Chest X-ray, PA view. Patient: 20 years old, sex M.
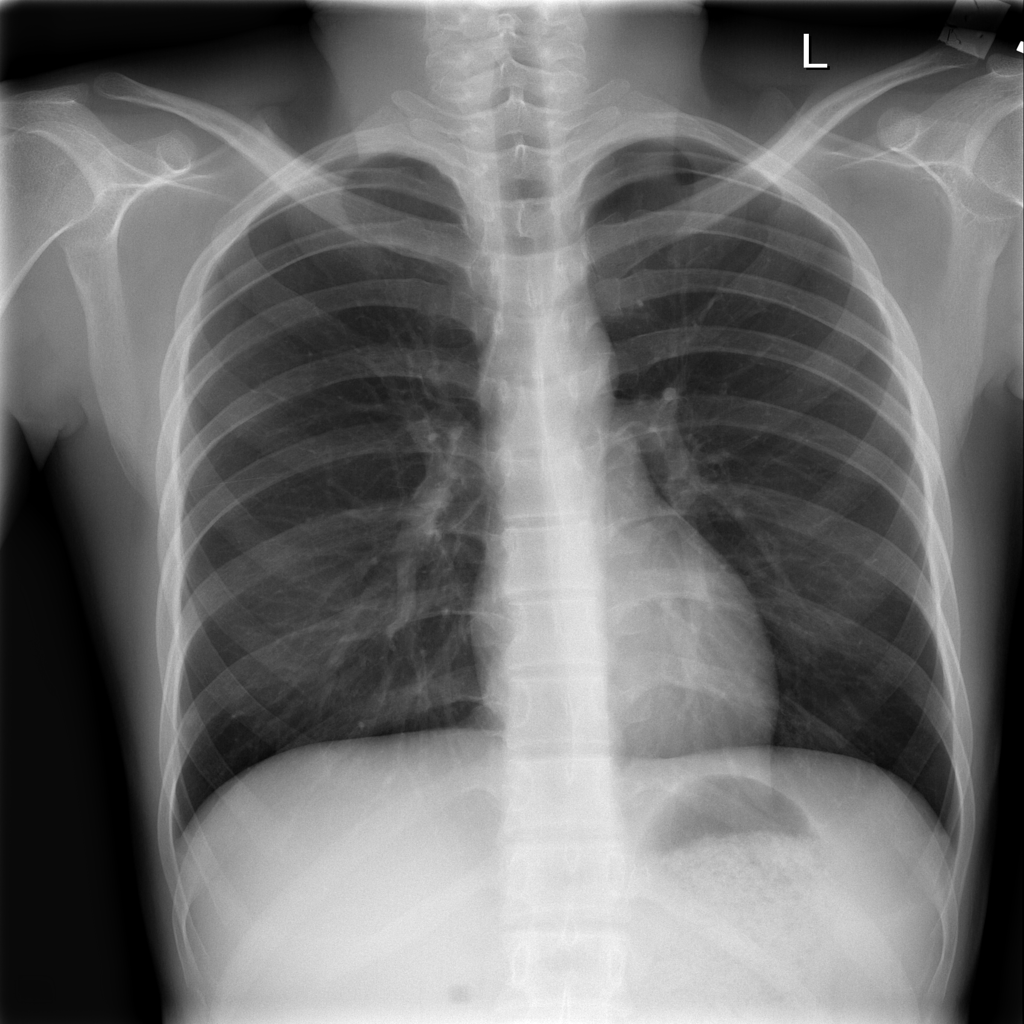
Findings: No Finding